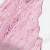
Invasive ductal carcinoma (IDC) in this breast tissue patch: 0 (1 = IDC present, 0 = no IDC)